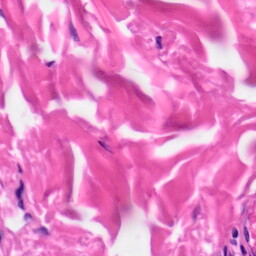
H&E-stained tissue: Skin